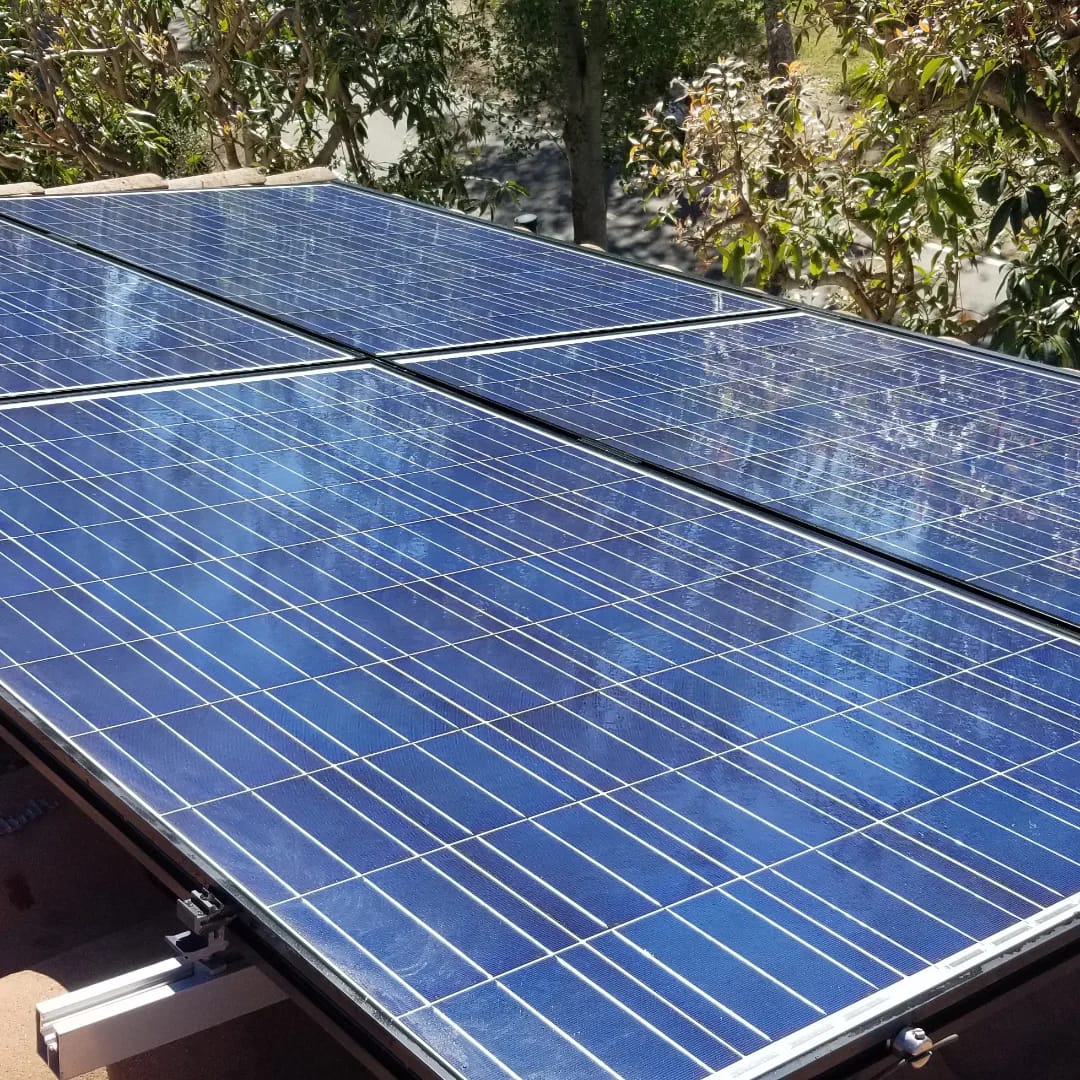
Label: Clean